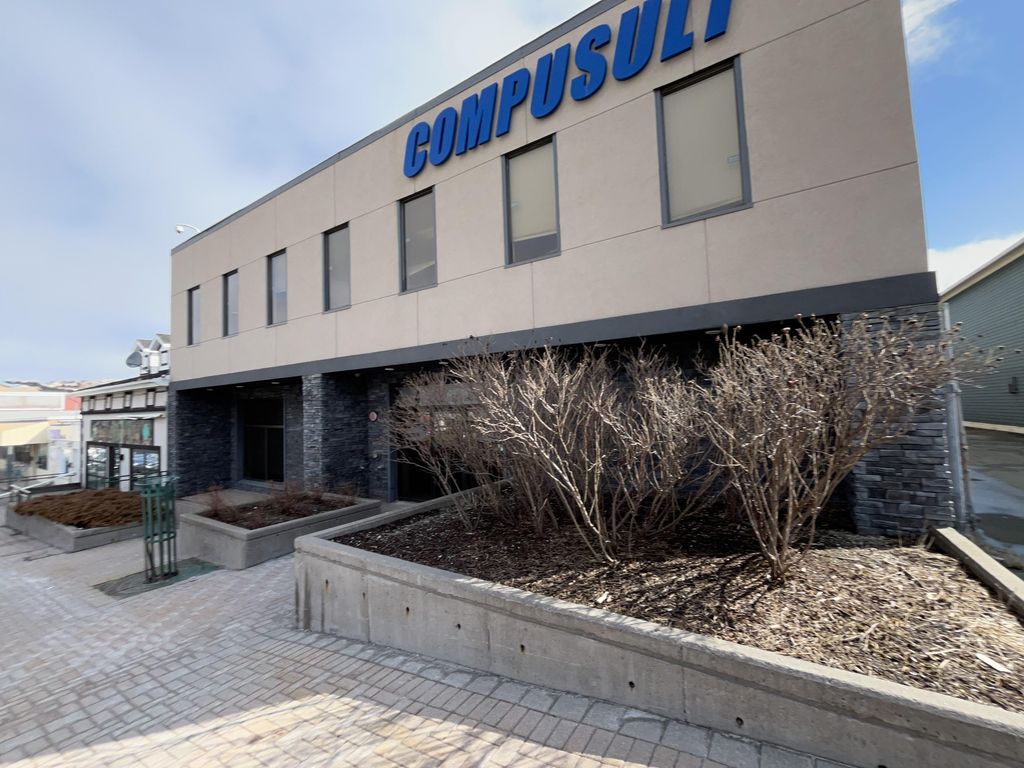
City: st_johns